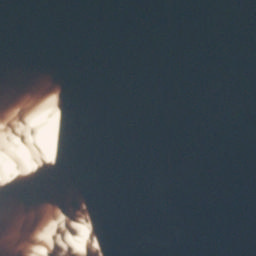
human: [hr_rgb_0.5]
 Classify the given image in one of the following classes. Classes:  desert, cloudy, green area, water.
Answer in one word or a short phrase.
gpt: cloudy